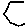
Label: hexagon